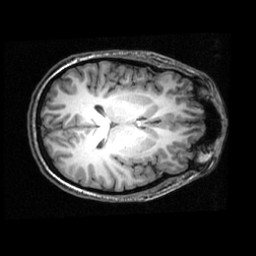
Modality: T1w
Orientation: axial
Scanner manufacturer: ge
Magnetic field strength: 3 T
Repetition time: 0.01222 s
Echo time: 0.005176 s